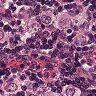
Metastatic tissue present: yes